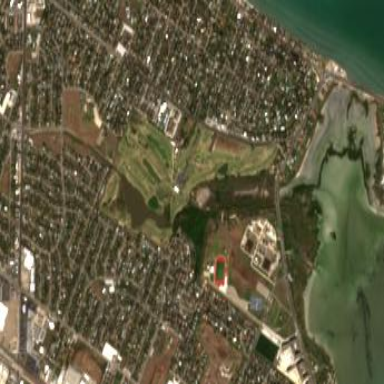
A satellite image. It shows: Golf course.